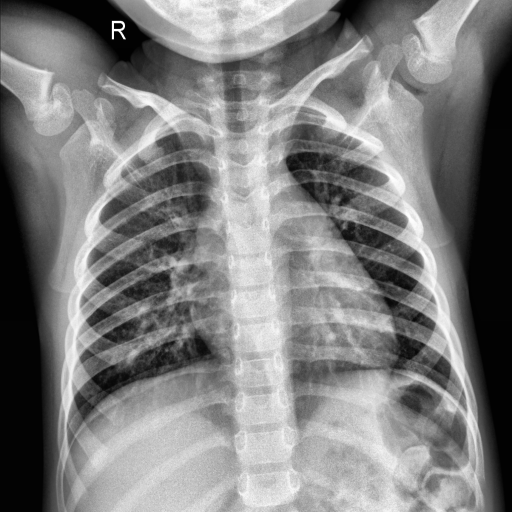
Finding: NORMAL